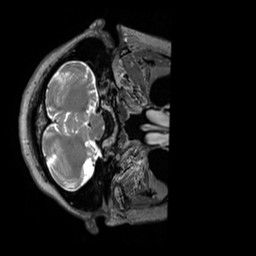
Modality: T2w
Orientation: axial
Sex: female
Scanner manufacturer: siemens
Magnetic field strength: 3 T
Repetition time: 3.2 s
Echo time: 0.409 s